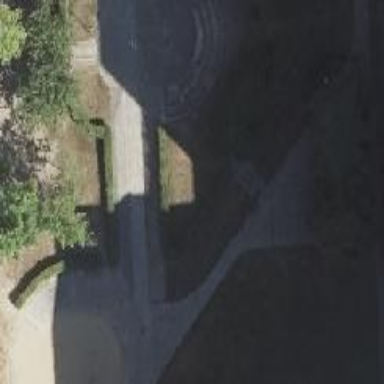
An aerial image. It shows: Ramp with concrete surface.